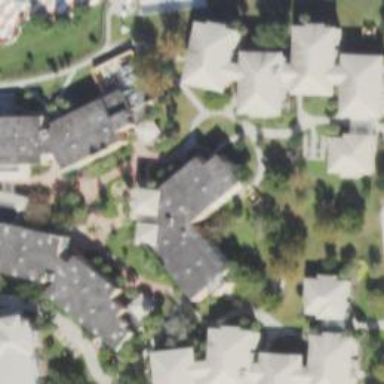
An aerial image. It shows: Dormitory building.